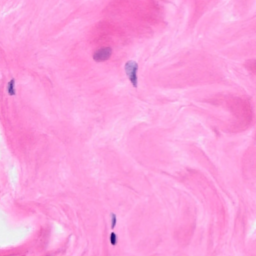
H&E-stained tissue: Breast